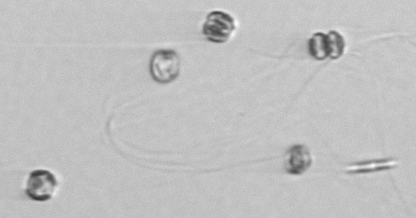
Label: Thalassiosira_sp_aff_mala